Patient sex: M
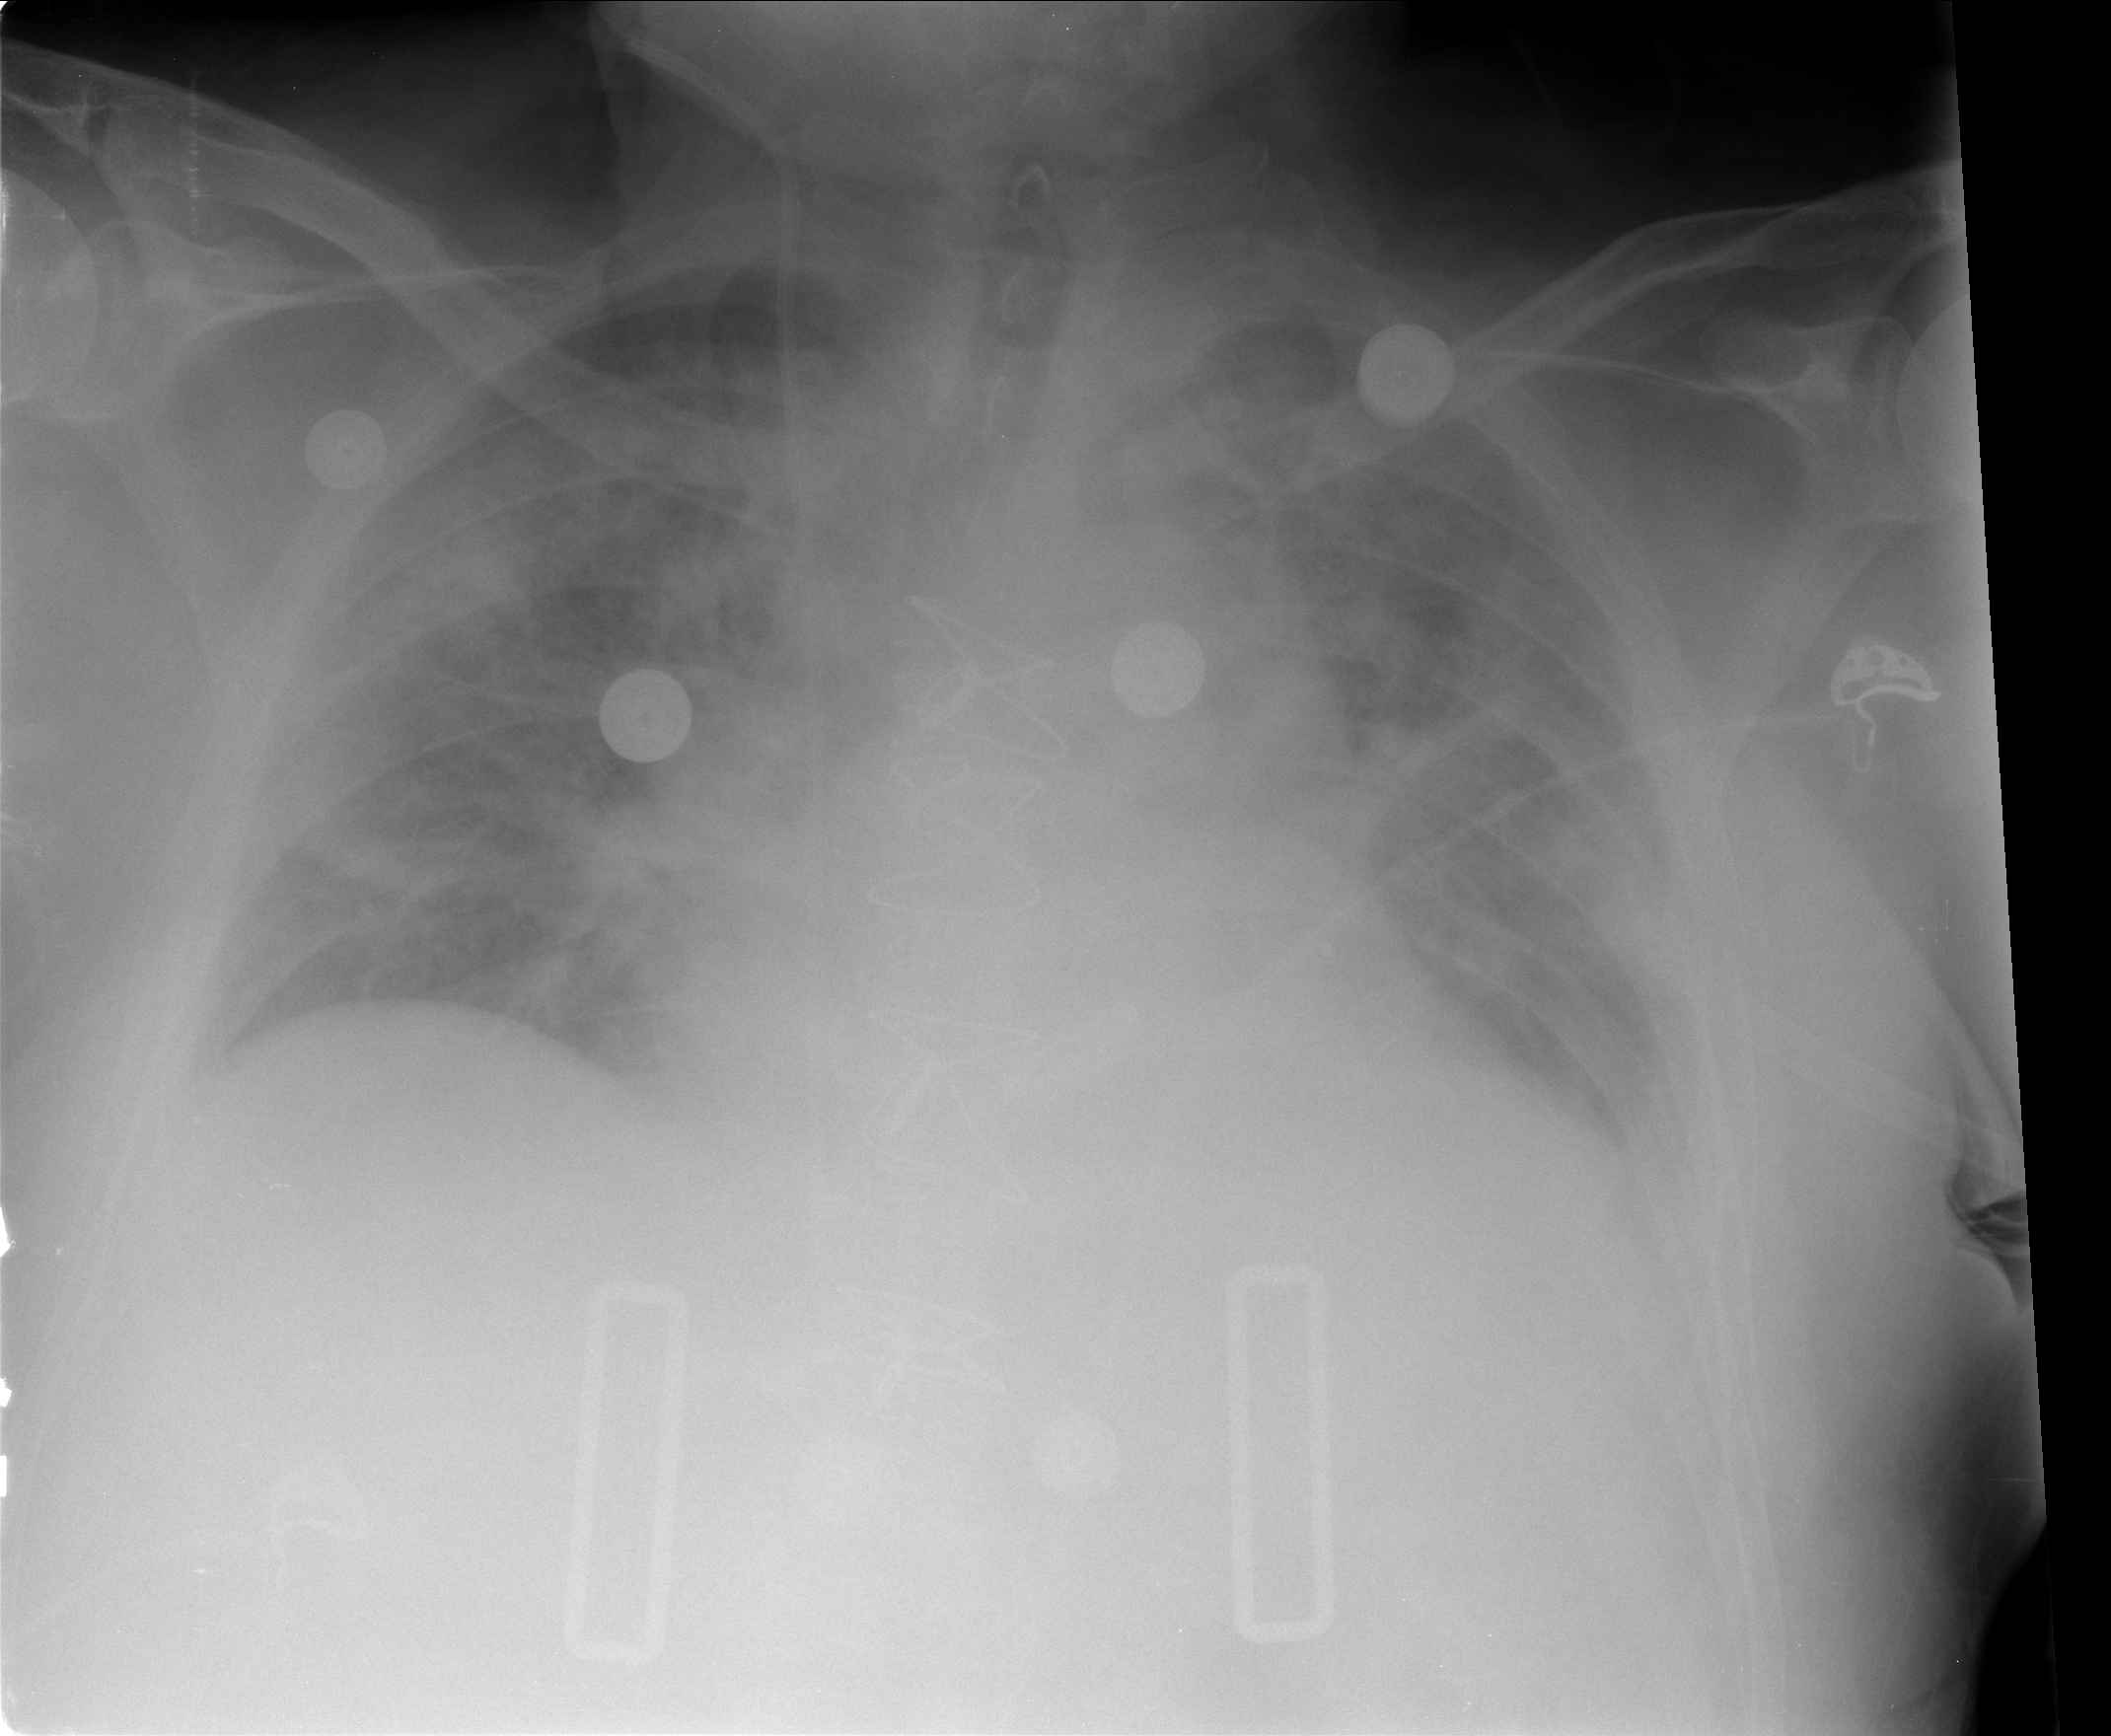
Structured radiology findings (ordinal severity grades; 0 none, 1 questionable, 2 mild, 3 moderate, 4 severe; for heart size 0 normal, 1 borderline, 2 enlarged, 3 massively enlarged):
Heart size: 2
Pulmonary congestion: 3
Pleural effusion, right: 1
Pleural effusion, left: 2
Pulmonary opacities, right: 4
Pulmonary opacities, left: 4
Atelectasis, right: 3
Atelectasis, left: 3